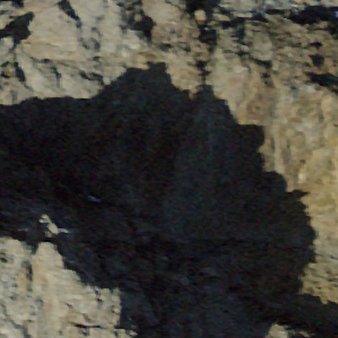
Label: other